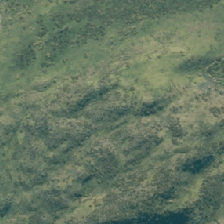
Land cover: low_producing_grassland